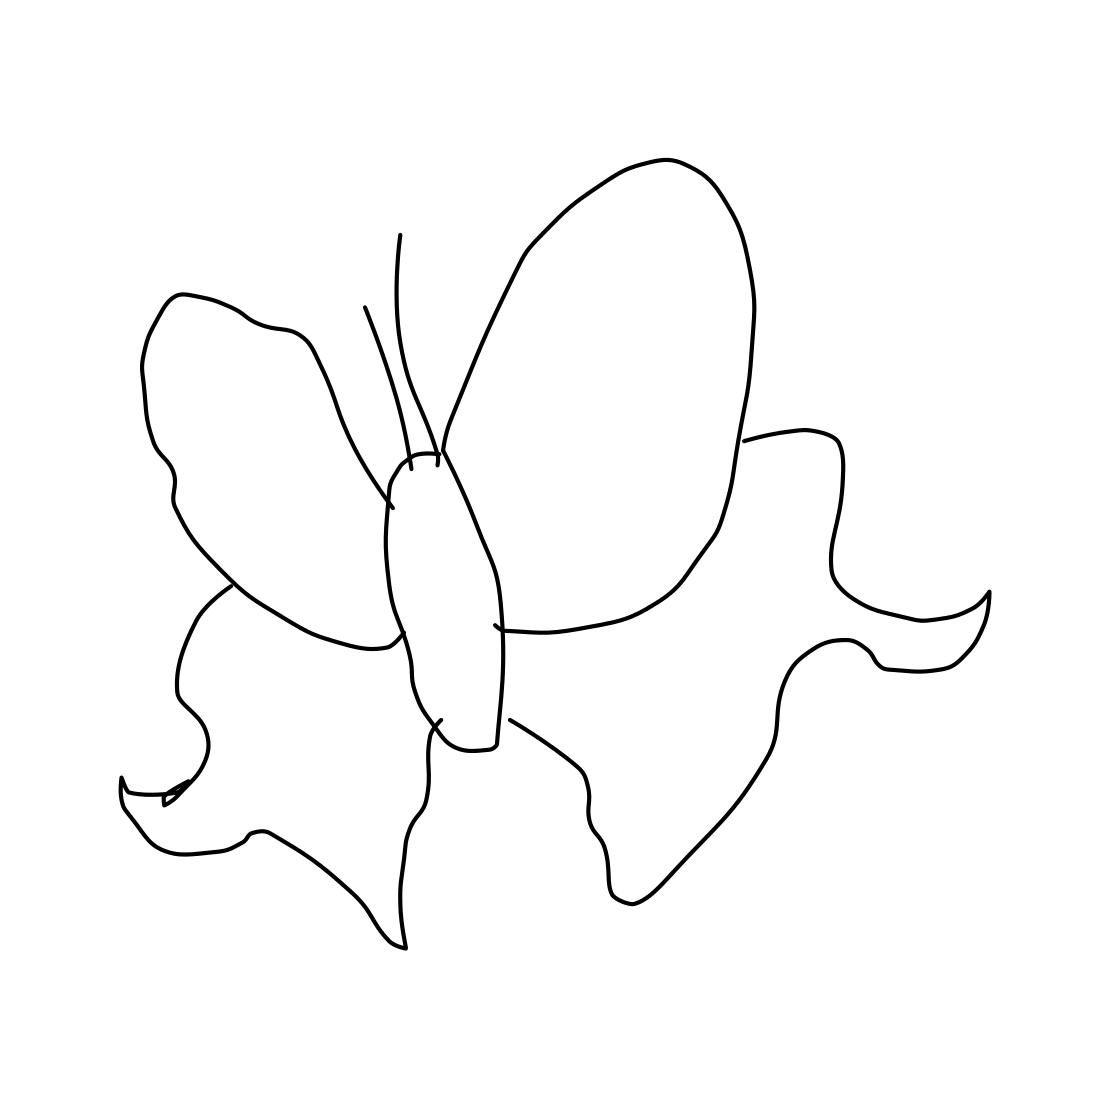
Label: butterfly